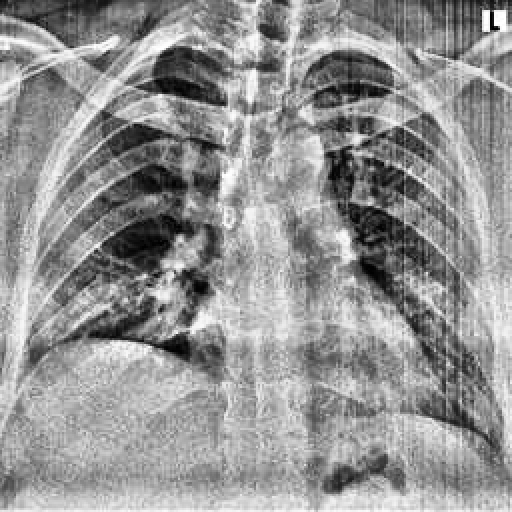
Finding: NORMAL